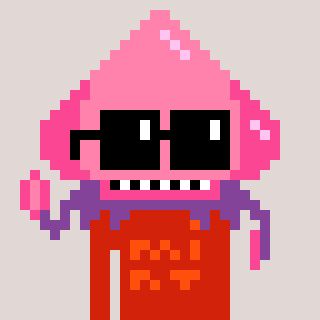
a pixel art character with square black sunglasses, a squid-shaped head and a red-colored body on a warm background